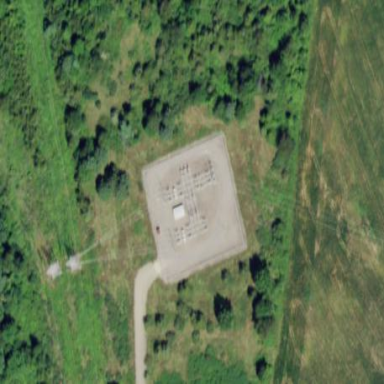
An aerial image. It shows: Outdoor power substation at the transmission level.